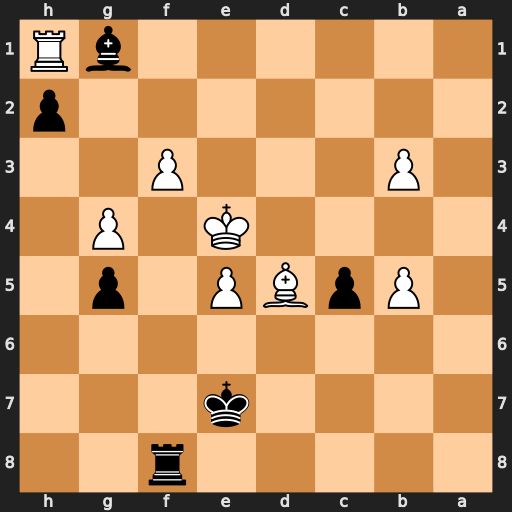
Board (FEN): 5r2/4k3/8/1PpBP1p1/4K1P1/1P3P2/7p/6bR
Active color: b
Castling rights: -
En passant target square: -
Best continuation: Rf4+ Kd3 Rd4+ Ke2 Rxd5